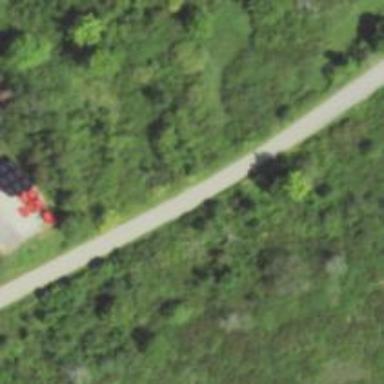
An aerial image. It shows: Unclassified road.